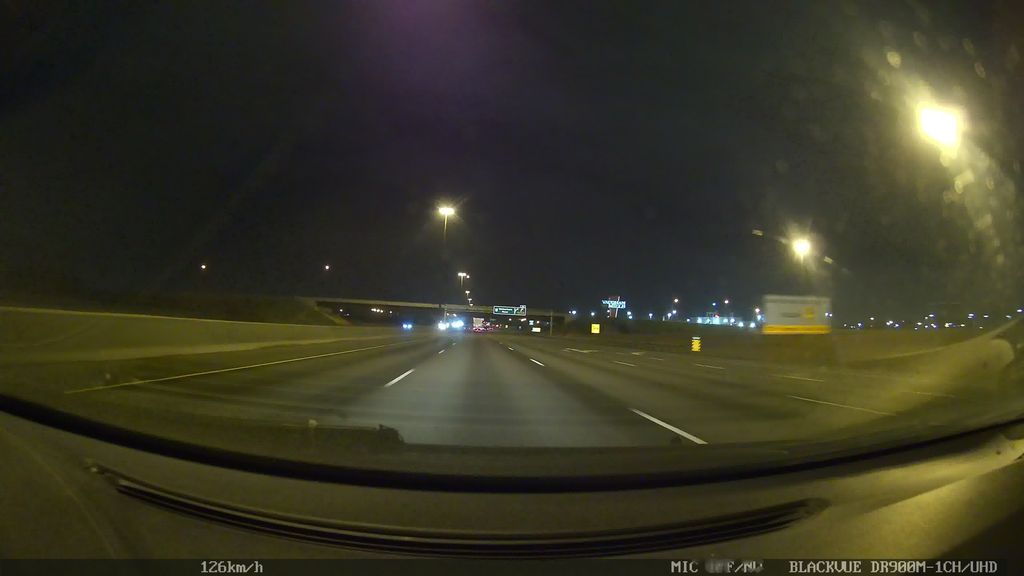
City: toronto